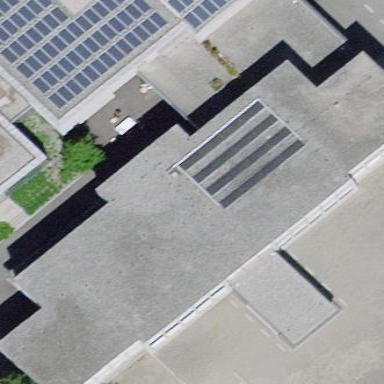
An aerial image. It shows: School building.